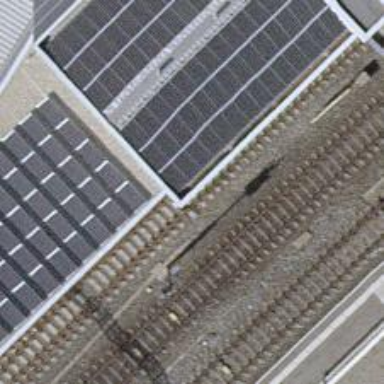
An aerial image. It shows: Railway switch.